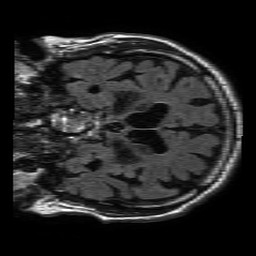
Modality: FLAIR
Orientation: coronal
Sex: male
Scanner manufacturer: philips
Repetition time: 11 s
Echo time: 0.125 s